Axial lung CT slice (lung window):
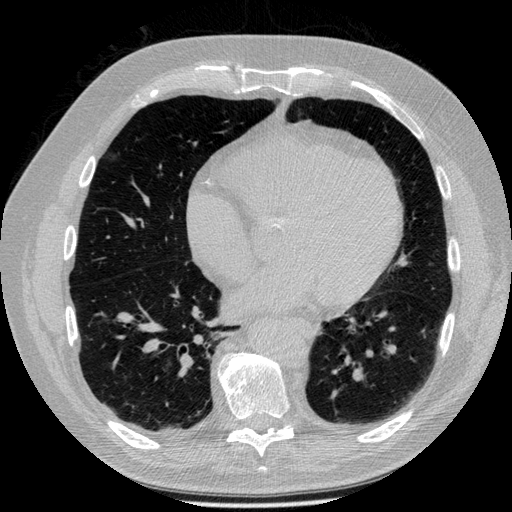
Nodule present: no